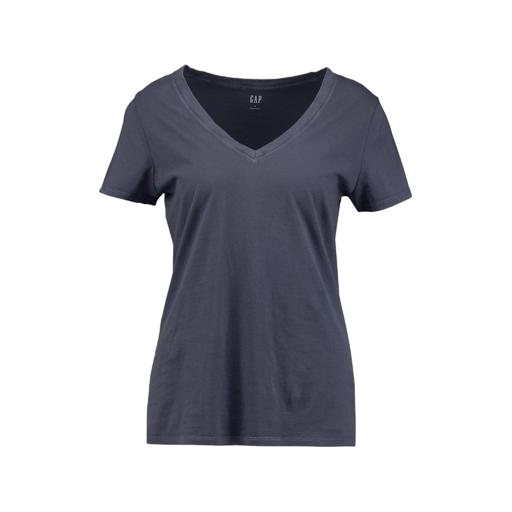
blue v-neck t-shirt only macy, blue pima v-neck tee, v-neck t-shirt, white background